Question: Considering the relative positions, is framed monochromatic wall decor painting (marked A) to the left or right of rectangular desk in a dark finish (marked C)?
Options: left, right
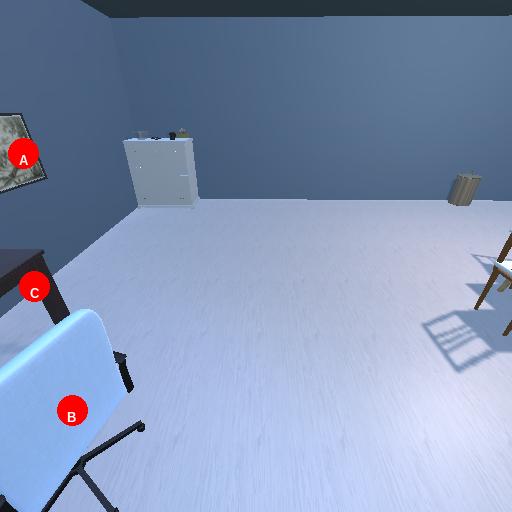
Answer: left